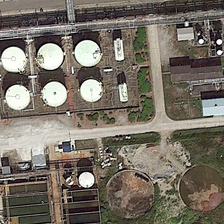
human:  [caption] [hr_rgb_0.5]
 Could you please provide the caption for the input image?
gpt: some storage tanks are near meadows and tubes .

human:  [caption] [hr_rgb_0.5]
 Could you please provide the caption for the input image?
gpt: some grass beside the tank .

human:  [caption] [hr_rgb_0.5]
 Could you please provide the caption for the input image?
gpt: some storage tanks are near meadows and tubes .

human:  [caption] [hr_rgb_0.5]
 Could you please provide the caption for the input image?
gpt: several storage tanks are there .

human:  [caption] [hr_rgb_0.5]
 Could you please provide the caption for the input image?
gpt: several storage tanks are there .